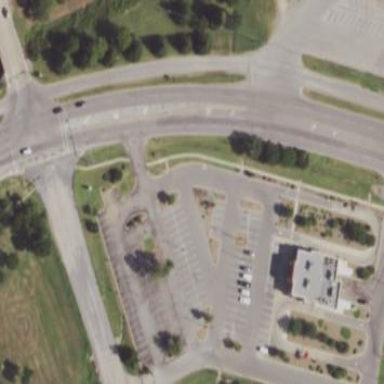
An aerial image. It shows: Parking area.